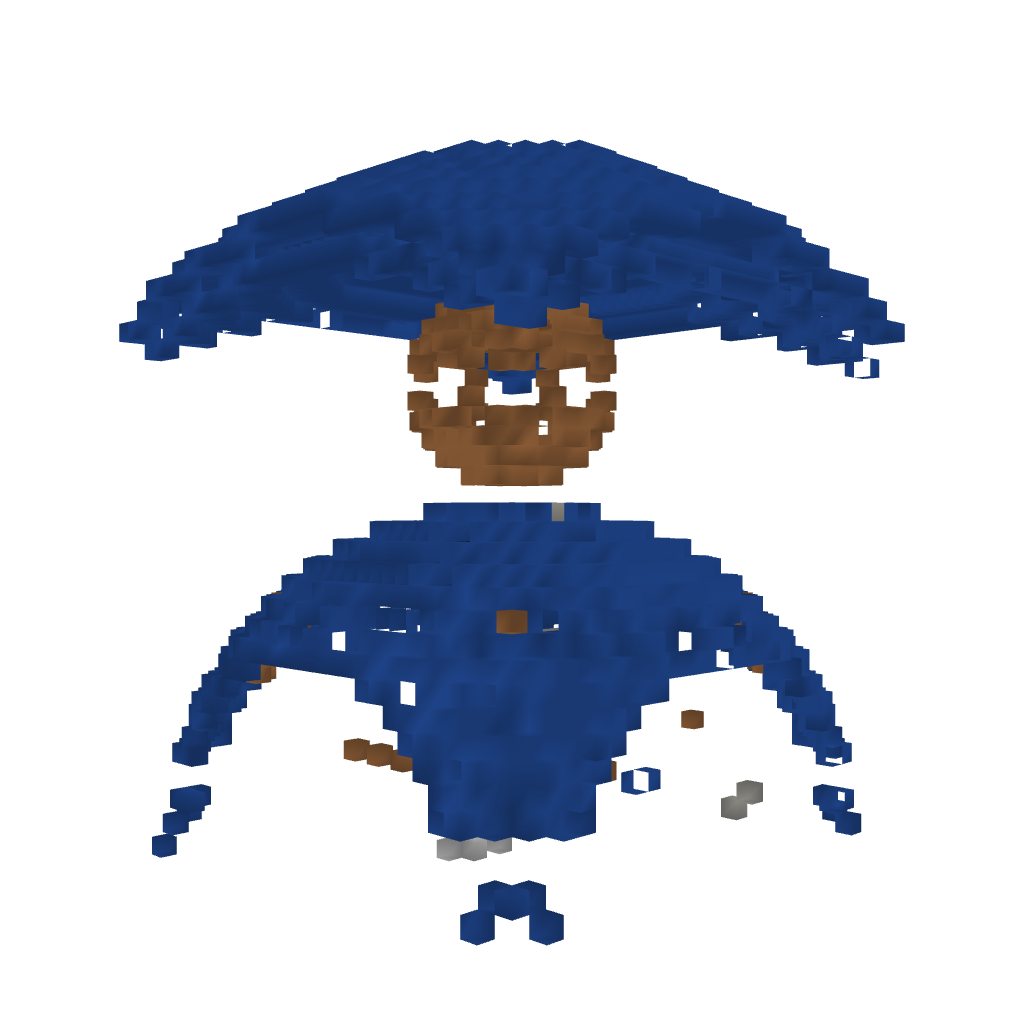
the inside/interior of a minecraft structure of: Octopus Temple